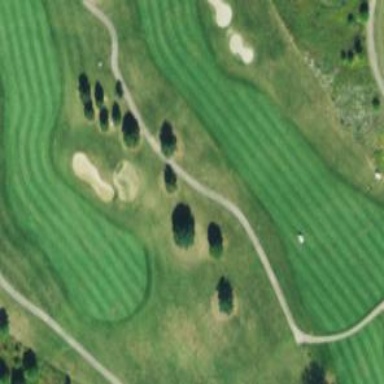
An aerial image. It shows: Path used for both walking and golf.